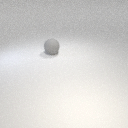
large gray rubber sphere